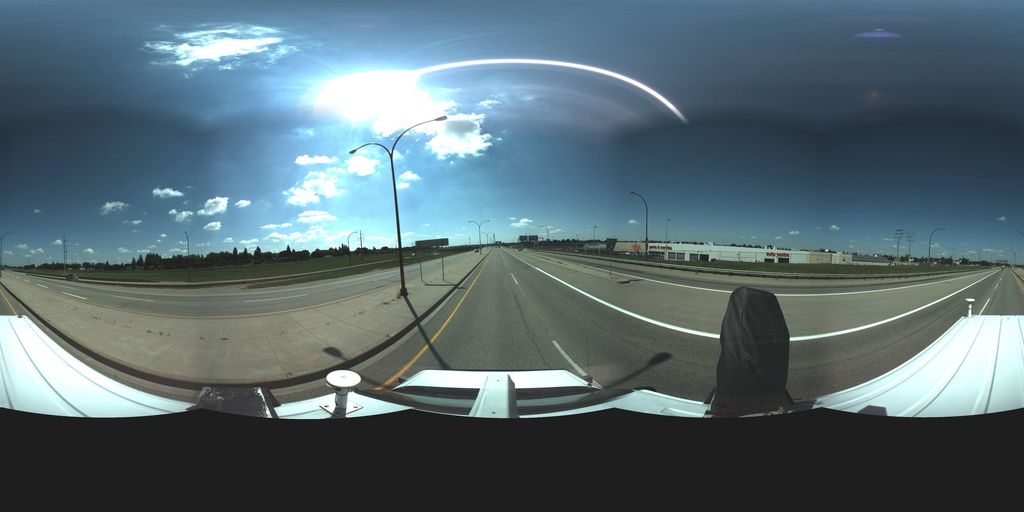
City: saskatoon